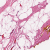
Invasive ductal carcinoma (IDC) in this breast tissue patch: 0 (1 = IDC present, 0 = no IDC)